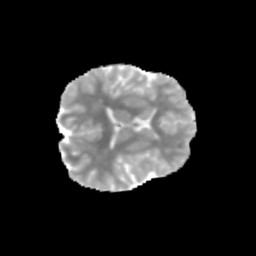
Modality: MD
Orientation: axial
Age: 11
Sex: male
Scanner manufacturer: siemens
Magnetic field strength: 3 T
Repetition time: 3.8 s
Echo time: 0.07 s